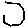
Label: hexagon